Question: With the below code I am trying to create a Morris Donut chart. But i am not getting the output as expected.
This is the first time i am trying to create a morris chart by fetching data from mysql. So if any big mistake, please forgive me.
Here is the code "morris.php"
'''
<?php
require_once('connection.php');
?>
<html>
<head>
<link rel="stylesheet" href="morris.css">
<script src="jquery.min.js"></script>
<script src="raphael-min.js"></script>
<script src="morris.min.js"></script>
<meta charset=utf-8 />
</head>
<body>
<?php
$sql= "select wlt_txn_cat as cat , sum(wlt_txn_amount) as amt from wallet_txns where wlt_txn_type = 'Expense' group by wlt_txn_amount desc";
$result = mysqli_query($GLOBALS["___mysqli_ston"], $sql) or die(((is_object($GLOBALS["___mysqli_ston"])) ? mysqli_error($GLOBALS["___mysqli_ston"]) : (($___mysqli_res = mysqli_connect_error()) ? $___mysqli_res : false)));
if ( mysqli_num_rows($result) >0)
while($row = mysqli_fetch_array($result))
{
?>
<div id="donut-example" style="height: 250px;"></div>
<script type="application/javascript">
Morris.Donut({
element: 'donut-example',
data: [
{label: "<?php echo $row['cat'] ?>", value: "<?php echo $row['amt'] ?>"}
]
});
</script>
<?php } ?>
</body>
</html>
'''
The screen shots....
the actual code for getting the correct output (right side of the image attached is the below one... I am trying to get the 'label' and 'value' from by mysql db by using php.
'''
Morris.Donut({
element: 'donut-example',
data: [
{label: "Download Sales", value: 15},
{label: "In-Store Sales", value: 30},
{label: "Mail-Order Sales", value: 20},
{label: "General Sales", value: 40}
],
backgroundColor: '#ccc',
labelColor: '#060',
colors: ['#DD4B39','#4486F7','#FAC504','#019C5A']
});
'''
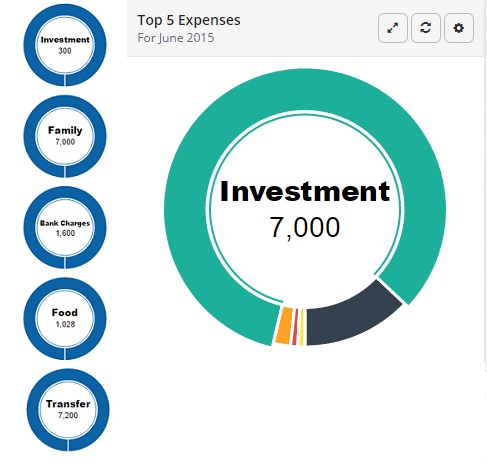
Answer: At last I got a solution, with the help of Google and Stackoverflow ( by searching articles and references). I dont know whether this is the best solution or not. But it works for me as I expected.
Here is the Full code which used.
'''
<html>
<head>
<link rel="stylesheet" href="morris.css">
<script src="jquery.min.js"></script>
<script src="raphael-min.js"></script>
<script src="morris.min.js"></script>
<meta charset=utf-8 />
</head>
<body>
<?php
$db=new PDO('mysql:dbname=mydb;host=localhost;','root','');
$row=$db->prepare ("SELECT wlt_txn_cat as cat,sum(wlt_txn_amount)as amt FROM wallet_txns where wlt_txn_cat <> 'Transfer' and wlt_txn_type = 'Expense' and wlt_txn_date between DATE (DATE_SUB(LAST_DAY(DATE_ADD(NOW(), INTERVAL 0 MONTH)),INTERVAL DAY(LAST_DAY(DATE_ADD(NOW(), INTERVAL 0 MONTH)))-1 DAY)) and date(CURDATE()) group by wlt_txn_cat ORDER BY wlt_txn_amount desc ");
$row->execute();
$json_data=array();
foreach($row as $rec)
{
$json_array['label']=$rec['cat'];
$json_array['value']=$rec['amt'];
array_push($json_data,$json_array);
}
{ ?>
<div id="donut-example" style="height: 250px;"></div>
<script type="application/javascript">
Morris.Donut({
element: 'donut-example',
data: <?php echo json_encode($json_data)?>
});
</script>
<?php } ?>
</body>
</html>
'''